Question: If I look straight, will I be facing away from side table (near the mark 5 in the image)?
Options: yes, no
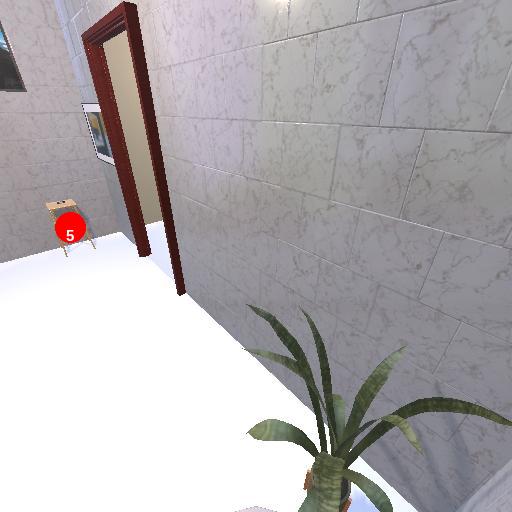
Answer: yes